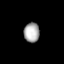
Tissue: lung
Cell type: Myeloid cells
Senescence score: 0.5524
Nuclear area (px): 299
Mean DAPI intensity: 170.418